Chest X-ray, AP view. Patient: 53 years old, sex F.
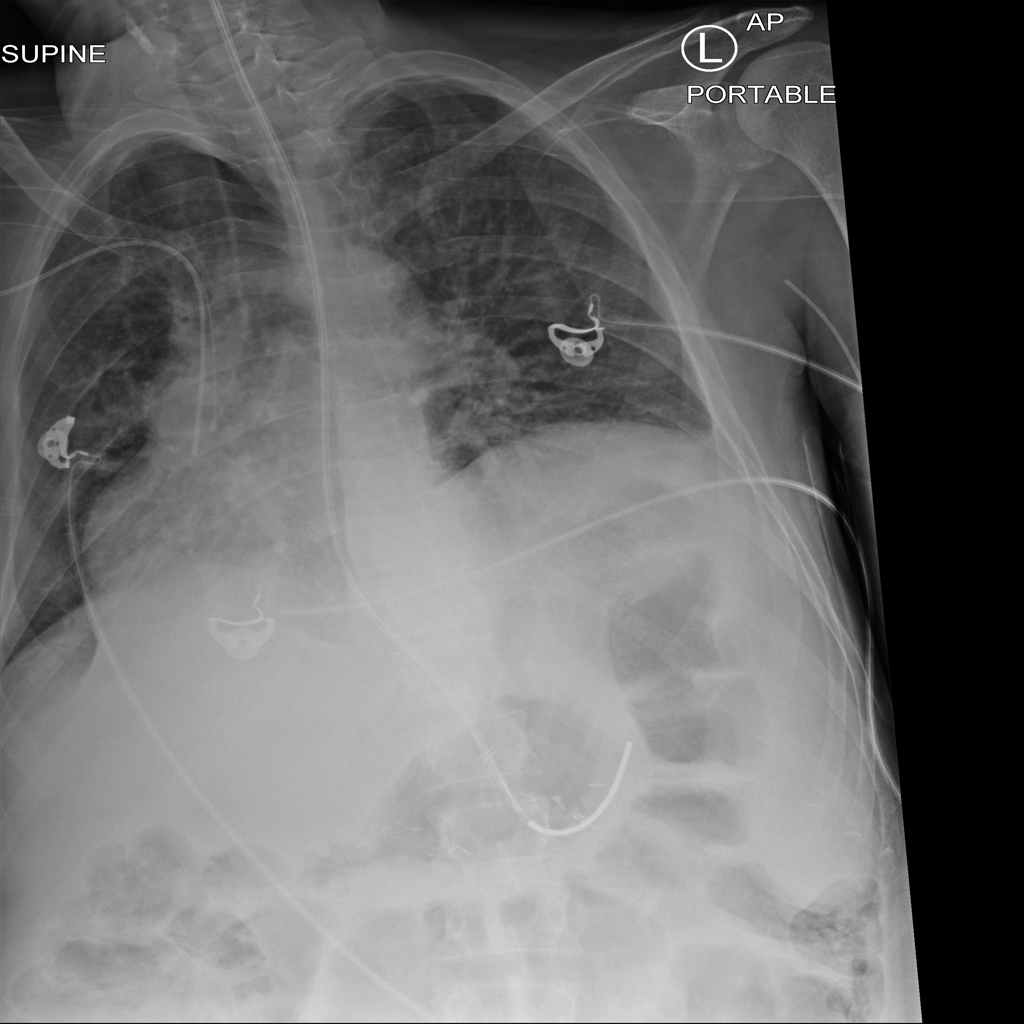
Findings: No Finding